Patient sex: M
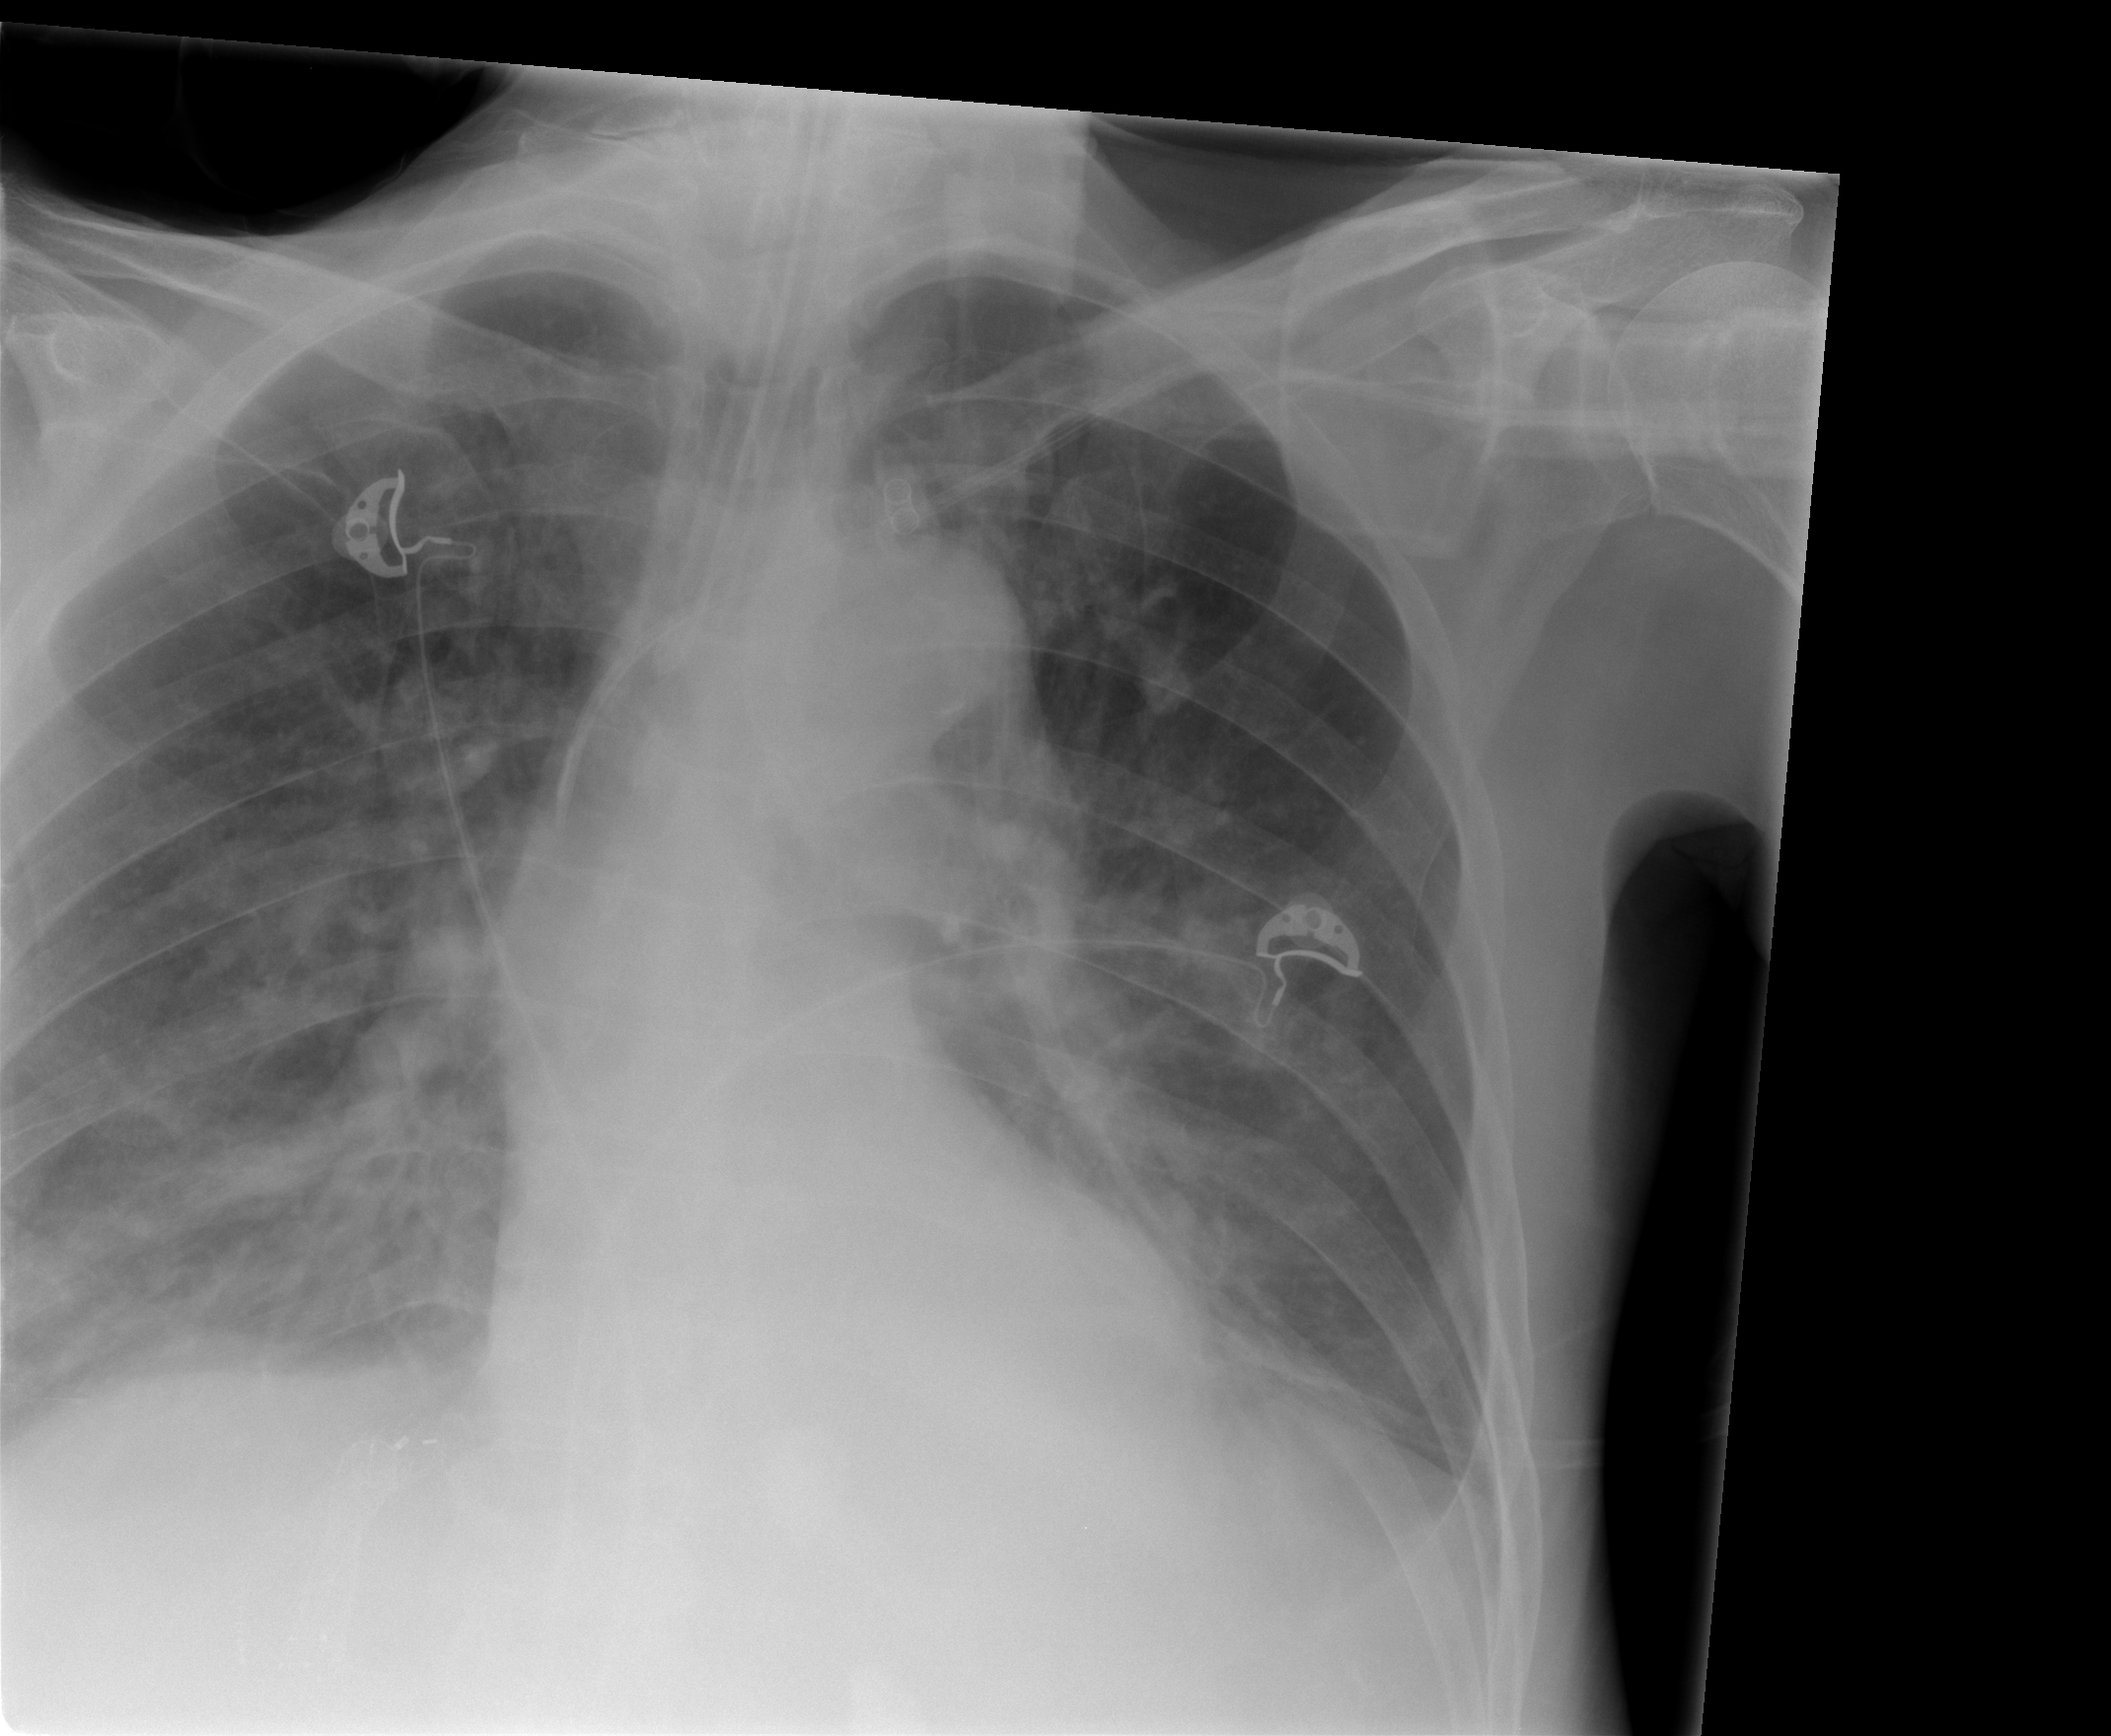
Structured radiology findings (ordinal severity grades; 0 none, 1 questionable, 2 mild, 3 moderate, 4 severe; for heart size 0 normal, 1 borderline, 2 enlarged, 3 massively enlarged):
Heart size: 0
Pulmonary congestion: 2
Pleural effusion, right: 0
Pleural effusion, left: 2
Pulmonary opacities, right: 2
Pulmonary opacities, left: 1
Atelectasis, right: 2
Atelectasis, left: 2